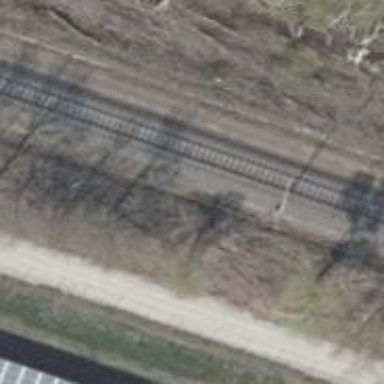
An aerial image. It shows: Railway signal.